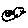
Label: bird